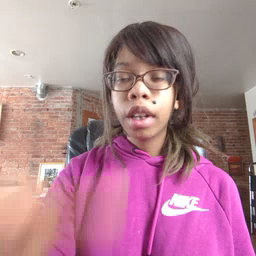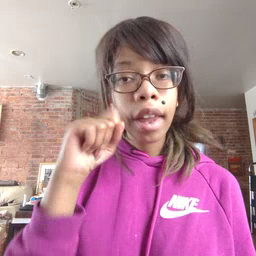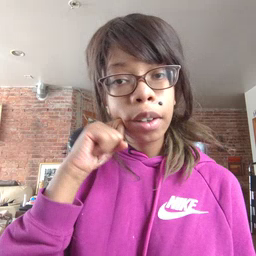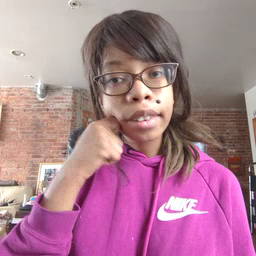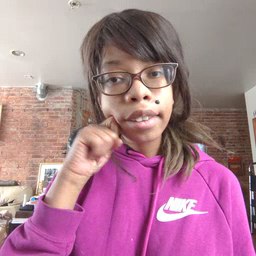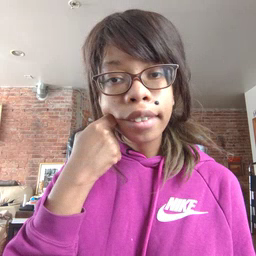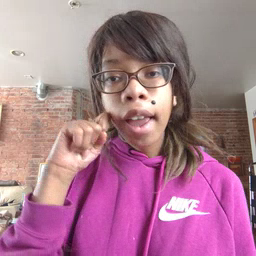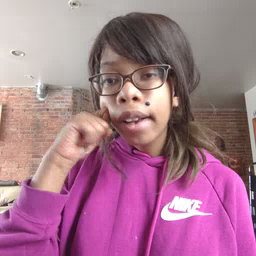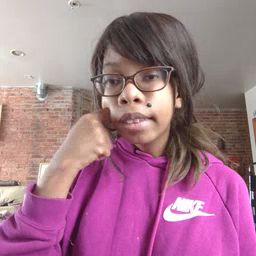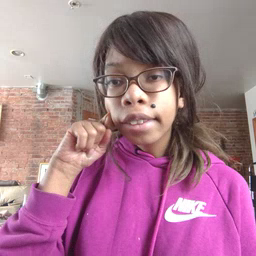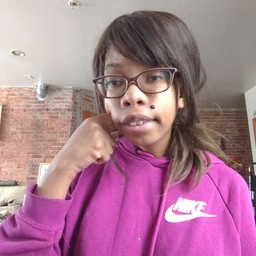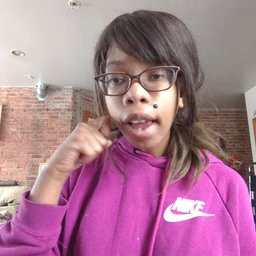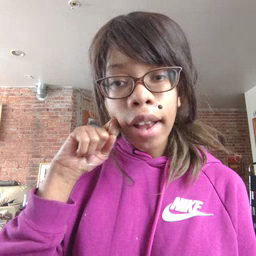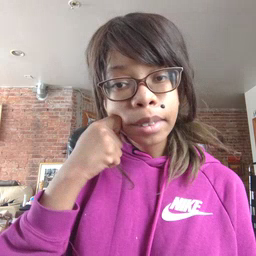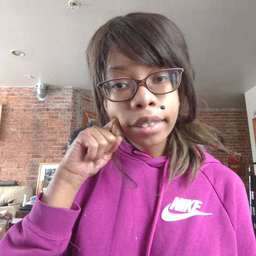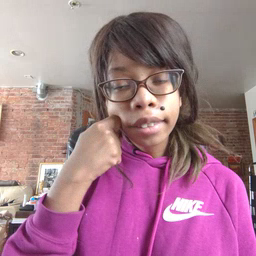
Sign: apple